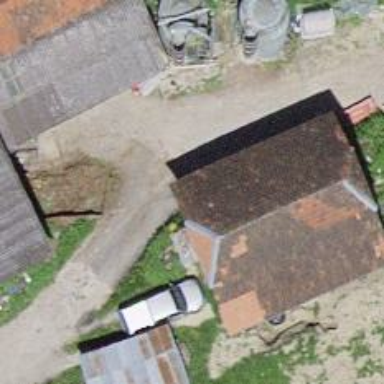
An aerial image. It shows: Shed building.